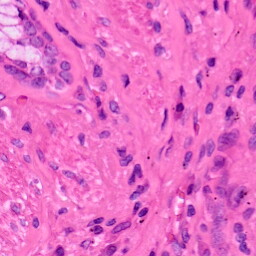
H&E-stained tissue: Lung